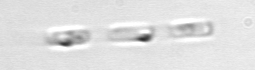
Label: Skeletonema